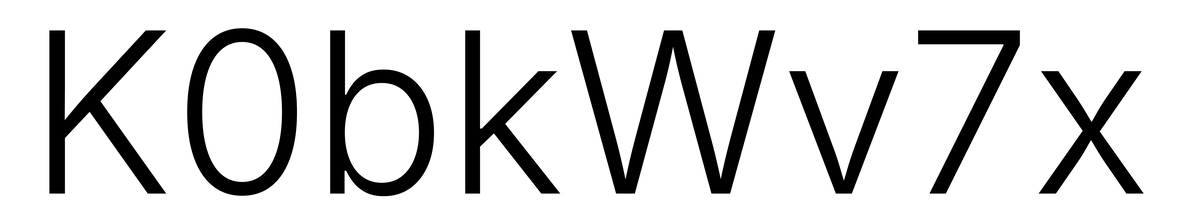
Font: Inter_Light